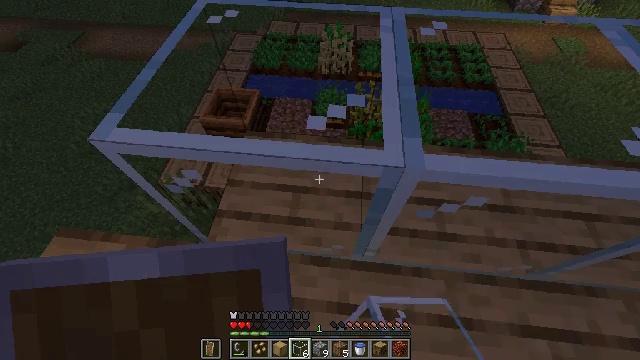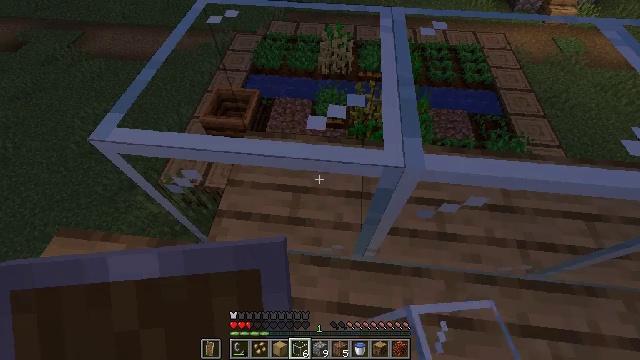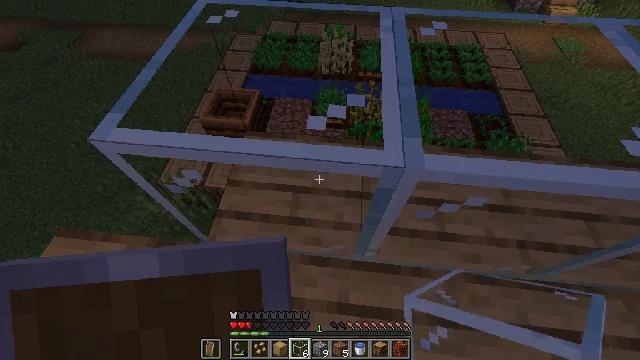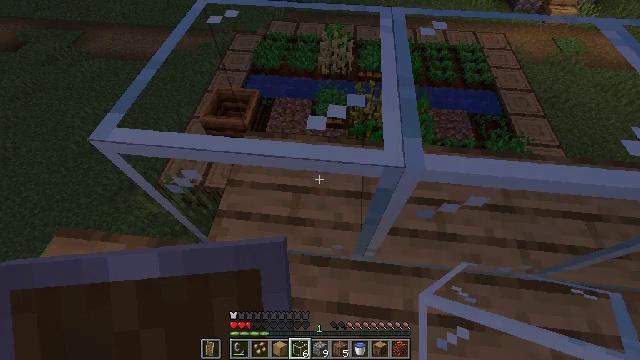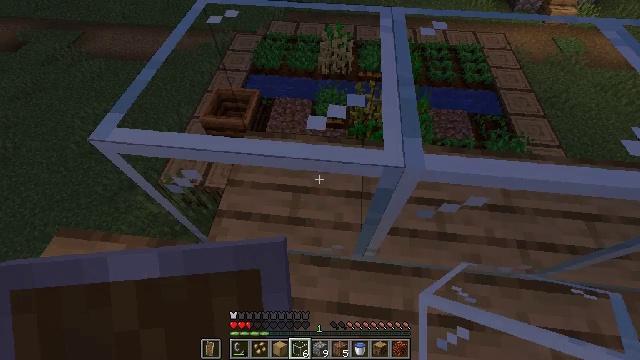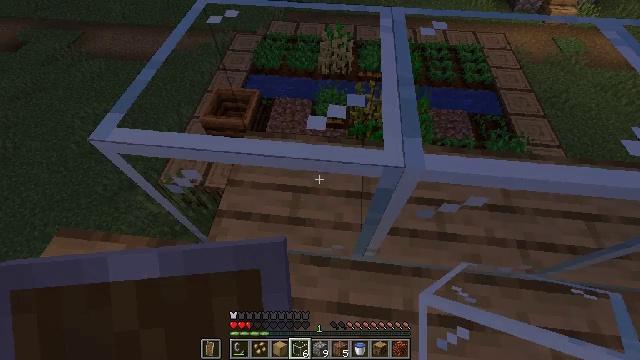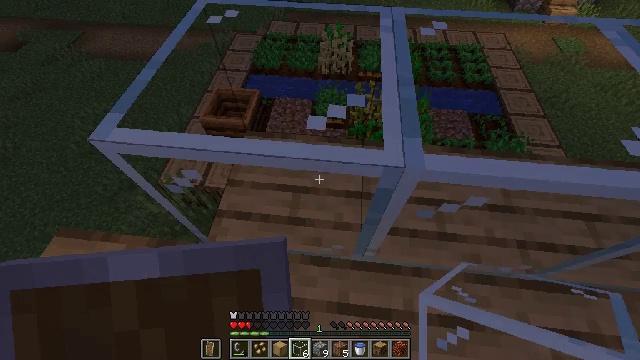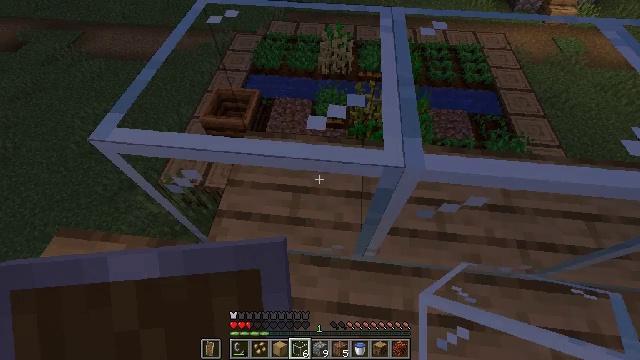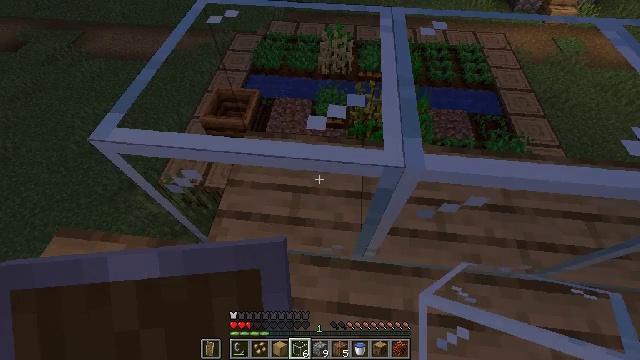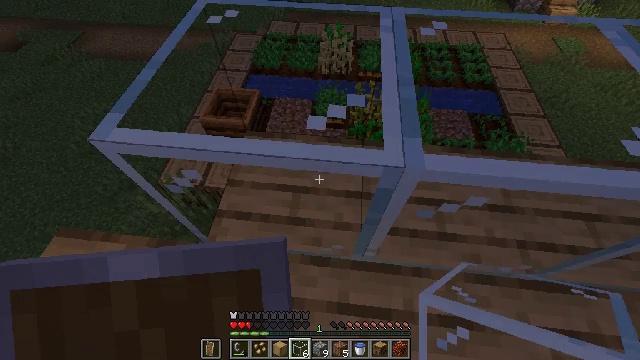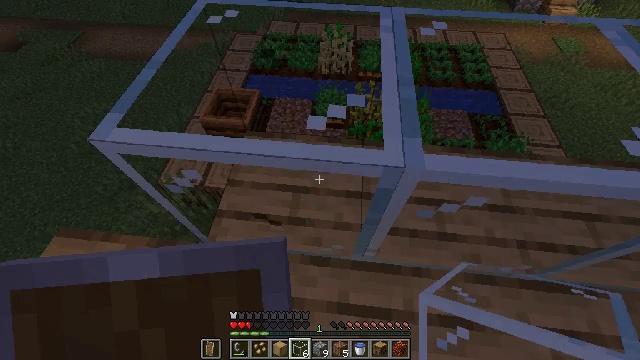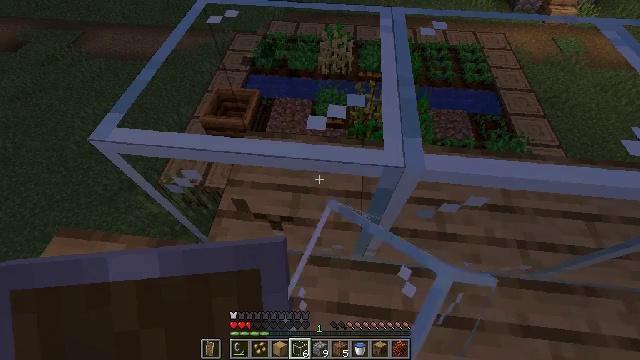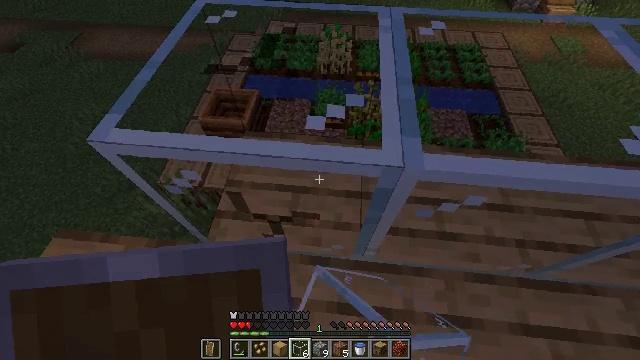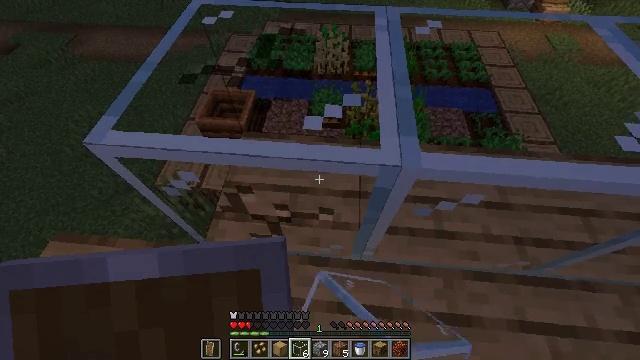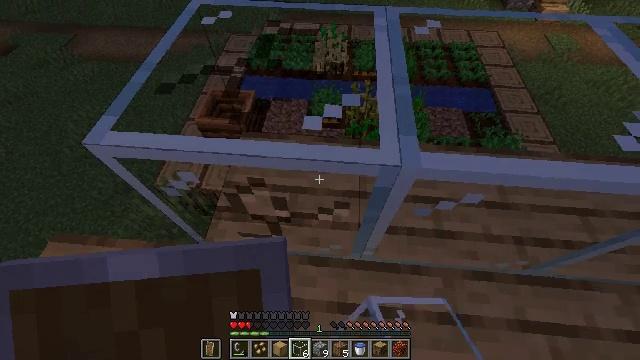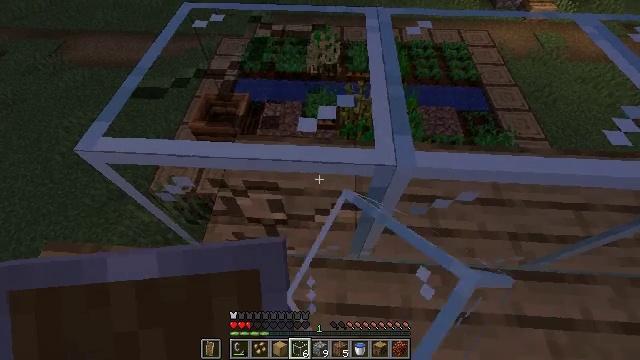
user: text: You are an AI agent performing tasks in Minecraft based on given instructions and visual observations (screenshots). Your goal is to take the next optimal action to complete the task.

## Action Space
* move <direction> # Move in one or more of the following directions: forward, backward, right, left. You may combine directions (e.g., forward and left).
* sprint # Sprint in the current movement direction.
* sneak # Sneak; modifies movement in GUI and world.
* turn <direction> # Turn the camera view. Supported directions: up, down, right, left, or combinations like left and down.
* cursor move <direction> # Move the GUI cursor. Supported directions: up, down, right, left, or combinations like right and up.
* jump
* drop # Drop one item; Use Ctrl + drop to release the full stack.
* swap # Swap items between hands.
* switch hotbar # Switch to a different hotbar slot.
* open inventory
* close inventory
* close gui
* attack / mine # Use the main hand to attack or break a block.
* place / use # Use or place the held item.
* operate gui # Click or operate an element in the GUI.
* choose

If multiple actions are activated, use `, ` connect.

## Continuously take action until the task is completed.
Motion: motion action
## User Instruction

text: Break the glass block.
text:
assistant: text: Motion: no_op
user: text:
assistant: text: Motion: no_op
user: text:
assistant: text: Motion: no_op
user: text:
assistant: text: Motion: no_op
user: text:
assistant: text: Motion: no_op
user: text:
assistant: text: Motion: no_op
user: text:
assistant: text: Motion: no_op
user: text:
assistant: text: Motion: no_op
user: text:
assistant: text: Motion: no_op
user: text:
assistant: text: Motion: attack / mine
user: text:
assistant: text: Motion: attack / mine
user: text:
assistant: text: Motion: attack / mine
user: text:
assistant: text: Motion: attack / mine
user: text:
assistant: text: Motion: attack / mine
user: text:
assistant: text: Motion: turn right, attack / mine
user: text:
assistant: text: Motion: turn right, attack / mine
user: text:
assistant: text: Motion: turn right, attack / mine
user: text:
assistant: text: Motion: turn right, attack / mine
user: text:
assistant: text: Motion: attack / mine
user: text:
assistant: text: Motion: attack / mine
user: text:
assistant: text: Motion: turn right, attack / mine
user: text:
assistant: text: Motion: turn right, attack / mine
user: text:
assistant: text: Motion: turn right and up, attack / mine
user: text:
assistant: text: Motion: move forward, turn right and up, attack / mine
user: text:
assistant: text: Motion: move forward, turn right and up, attack / mine
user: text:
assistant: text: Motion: move forward, turn right, attack / mine
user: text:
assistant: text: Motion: move forward, turn right, attack / mine
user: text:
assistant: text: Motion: move forward, turn right and up, attack / mine
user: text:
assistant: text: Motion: turn right, attack / mine
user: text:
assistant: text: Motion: turn right, attack / mine